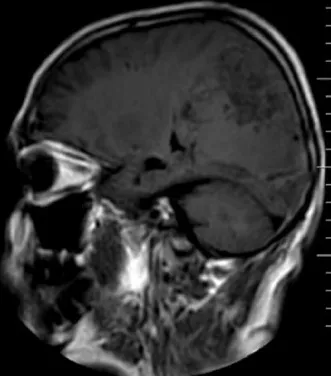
A,B) MRI of the brain showing multiple areas of blooming in right parieto-occipital region on susceptibility weighted imaging (SWI).
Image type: radiology (mri)